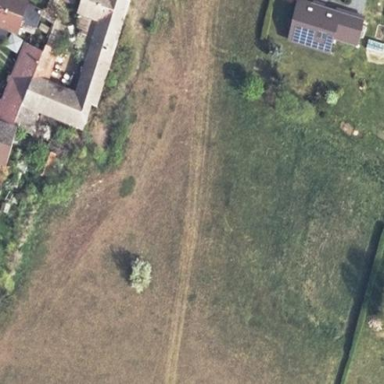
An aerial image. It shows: Beautiful meadow.